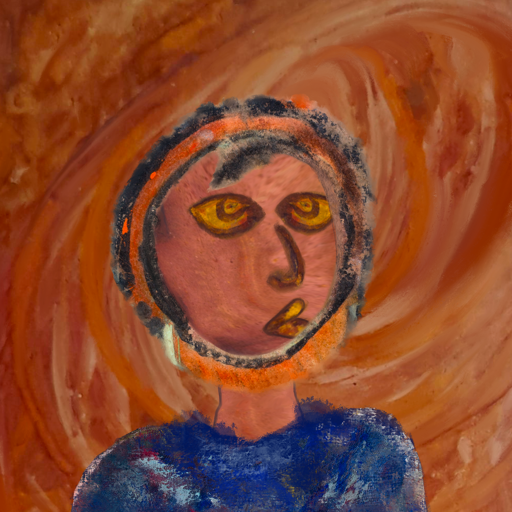
Background: Pious_Lady, Head And Neck Side: Mother_And_Son_Mother, Face Side: Comrade, Bust: Irani, Hair Side: Childish, Head Accessory: Blank, Second Necklace: Blank, Necklace: Blank, Baby: Blank